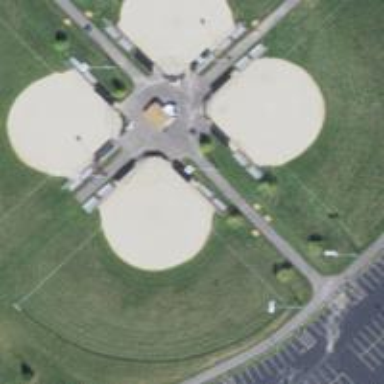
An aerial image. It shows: Baseball pitch for leisure land activities.